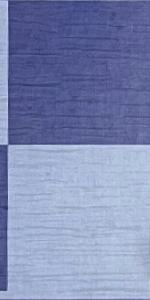
Label: Empty